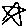
Label: star